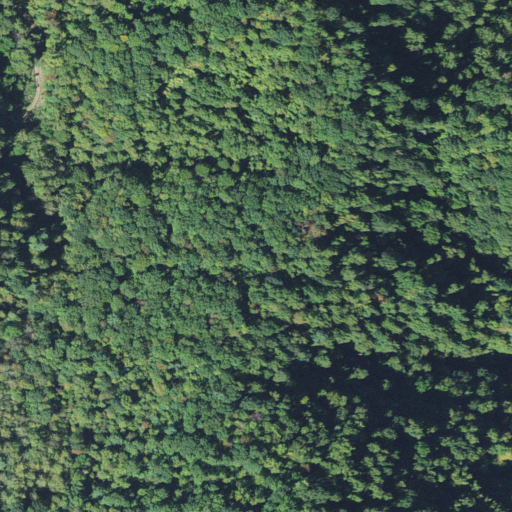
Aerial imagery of gap in North Carolina named Cargle Gap containing deciduous forest, open development, and mixed forest